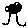
Label: tree